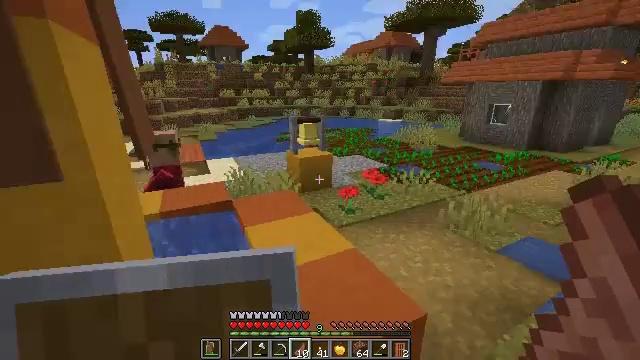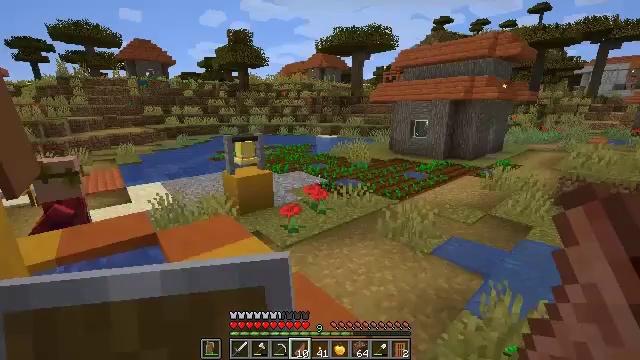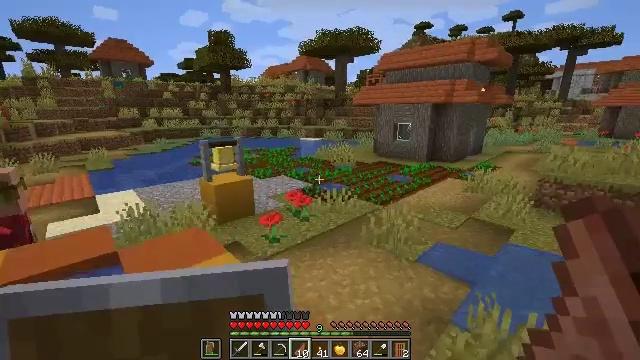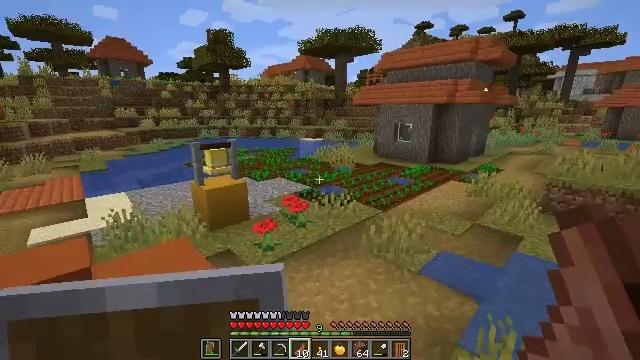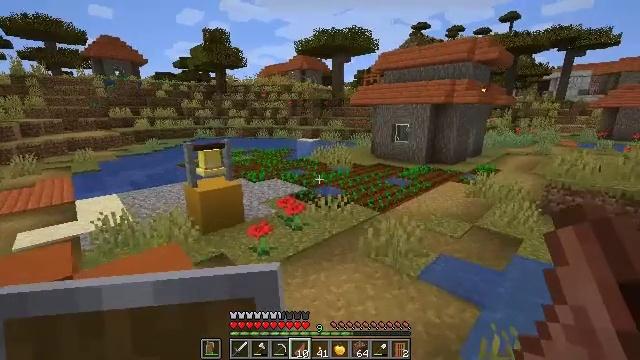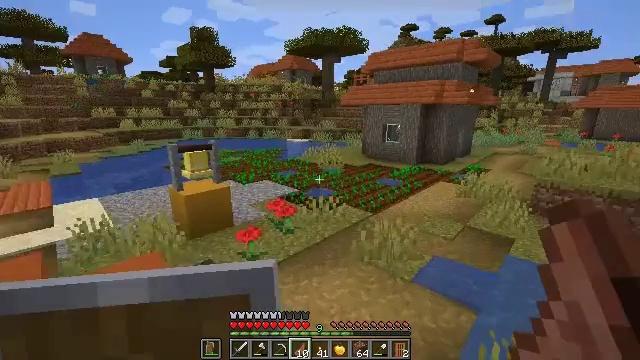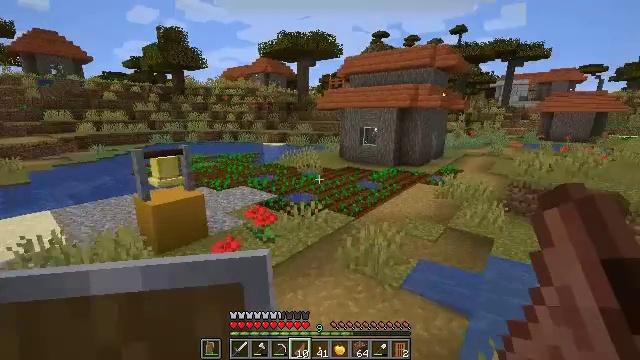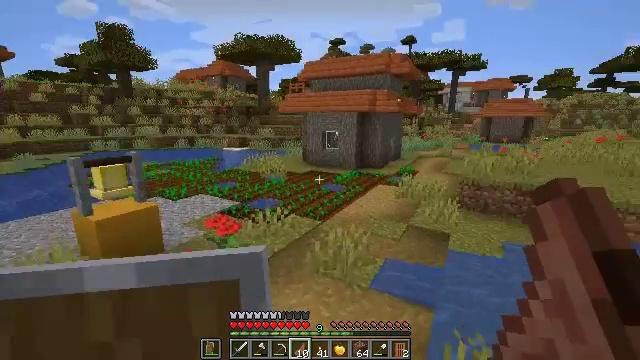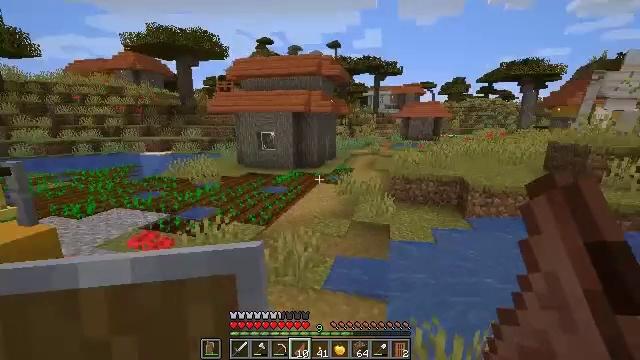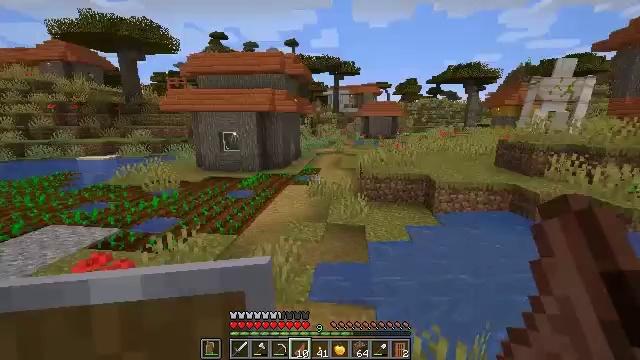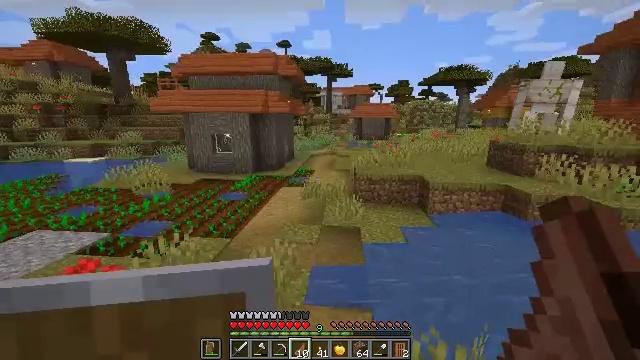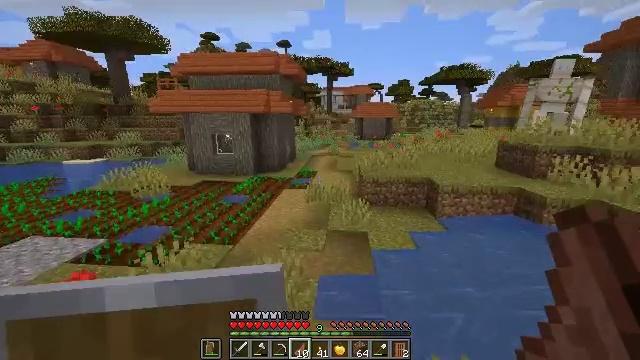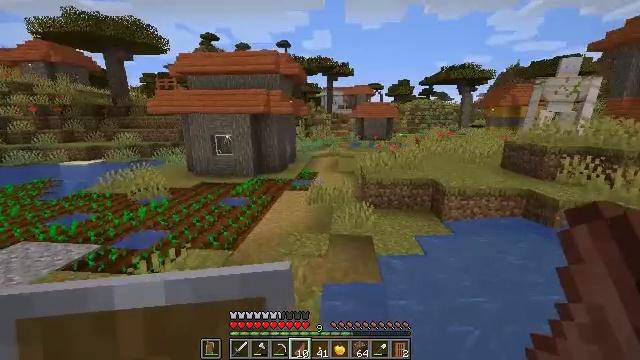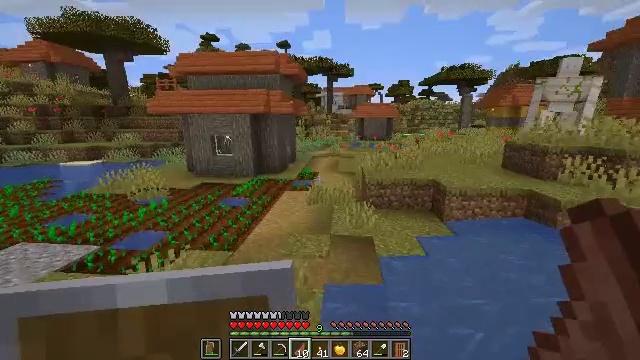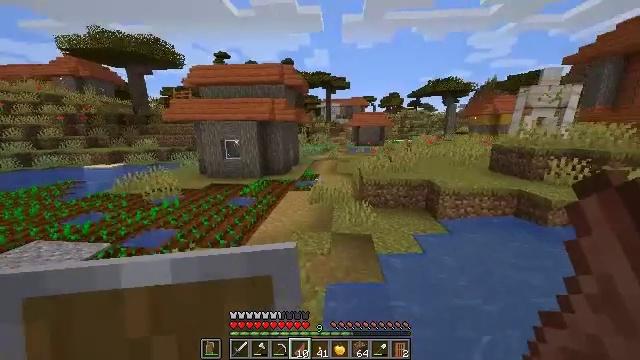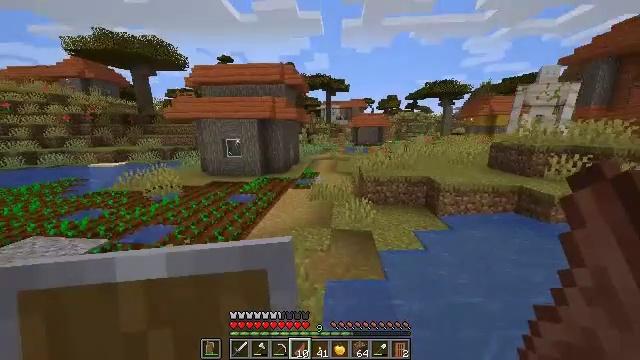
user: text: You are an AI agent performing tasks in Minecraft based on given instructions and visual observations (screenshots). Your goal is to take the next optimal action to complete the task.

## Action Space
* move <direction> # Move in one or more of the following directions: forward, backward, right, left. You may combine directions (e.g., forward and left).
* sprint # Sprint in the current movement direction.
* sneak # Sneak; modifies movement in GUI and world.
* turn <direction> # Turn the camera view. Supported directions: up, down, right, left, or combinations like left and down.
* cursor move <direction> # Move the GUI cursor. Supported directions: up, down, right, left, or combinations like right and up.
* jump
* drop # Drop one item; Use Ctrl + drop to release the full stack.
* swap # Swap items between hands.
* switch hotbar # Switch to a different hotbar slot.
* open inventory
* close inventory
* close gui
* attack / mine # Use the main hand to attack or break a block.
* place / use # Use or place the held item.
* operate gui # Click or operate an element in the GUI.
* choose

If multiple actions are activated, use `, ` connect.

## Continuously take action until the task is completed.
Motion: motion action
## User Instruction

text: Dig and collect smooth stone.
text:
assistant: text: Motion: move forward, turn right and up
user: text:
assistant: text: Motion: move forward, turn right
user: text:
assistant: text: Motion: move forward
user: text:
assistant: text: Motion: move forward
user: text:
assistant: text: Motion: move forward and move left, turn right
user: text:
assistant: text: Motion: move forward and move left, turn right
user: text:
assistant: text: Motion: move forward and move left, turn right
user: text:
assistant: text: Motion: move forward and move left, turn right
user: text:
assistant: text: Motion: move forward and move left, turn right
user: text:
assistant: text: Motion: move forward, turn right
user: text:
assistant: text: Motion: move forward
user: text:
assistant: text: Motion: move forward, sprint
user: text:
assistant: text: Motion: move forward, sprint
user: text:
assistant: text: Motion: move forward, sprint
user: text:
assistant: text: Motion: move forward, sprint
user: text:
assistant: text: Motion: move forward
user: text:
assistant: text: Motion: move forward, turn left and up
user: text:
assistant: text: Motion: move forward, turn left
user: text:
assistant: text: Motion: move forward
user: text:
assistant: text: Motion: move forward, turn left
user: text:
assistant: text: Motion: move forward, turn left
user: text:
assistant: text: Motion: move forward, turn left
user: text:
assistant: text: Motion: turn left
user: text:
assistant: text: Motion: turn left
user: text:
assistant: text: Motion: no_op
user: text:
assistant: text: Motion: no_op
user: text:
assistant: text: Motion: no_op
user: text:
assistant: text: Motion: no_op
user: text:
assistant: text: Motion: no_op
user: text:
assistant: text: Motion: turn left and up